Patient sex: M
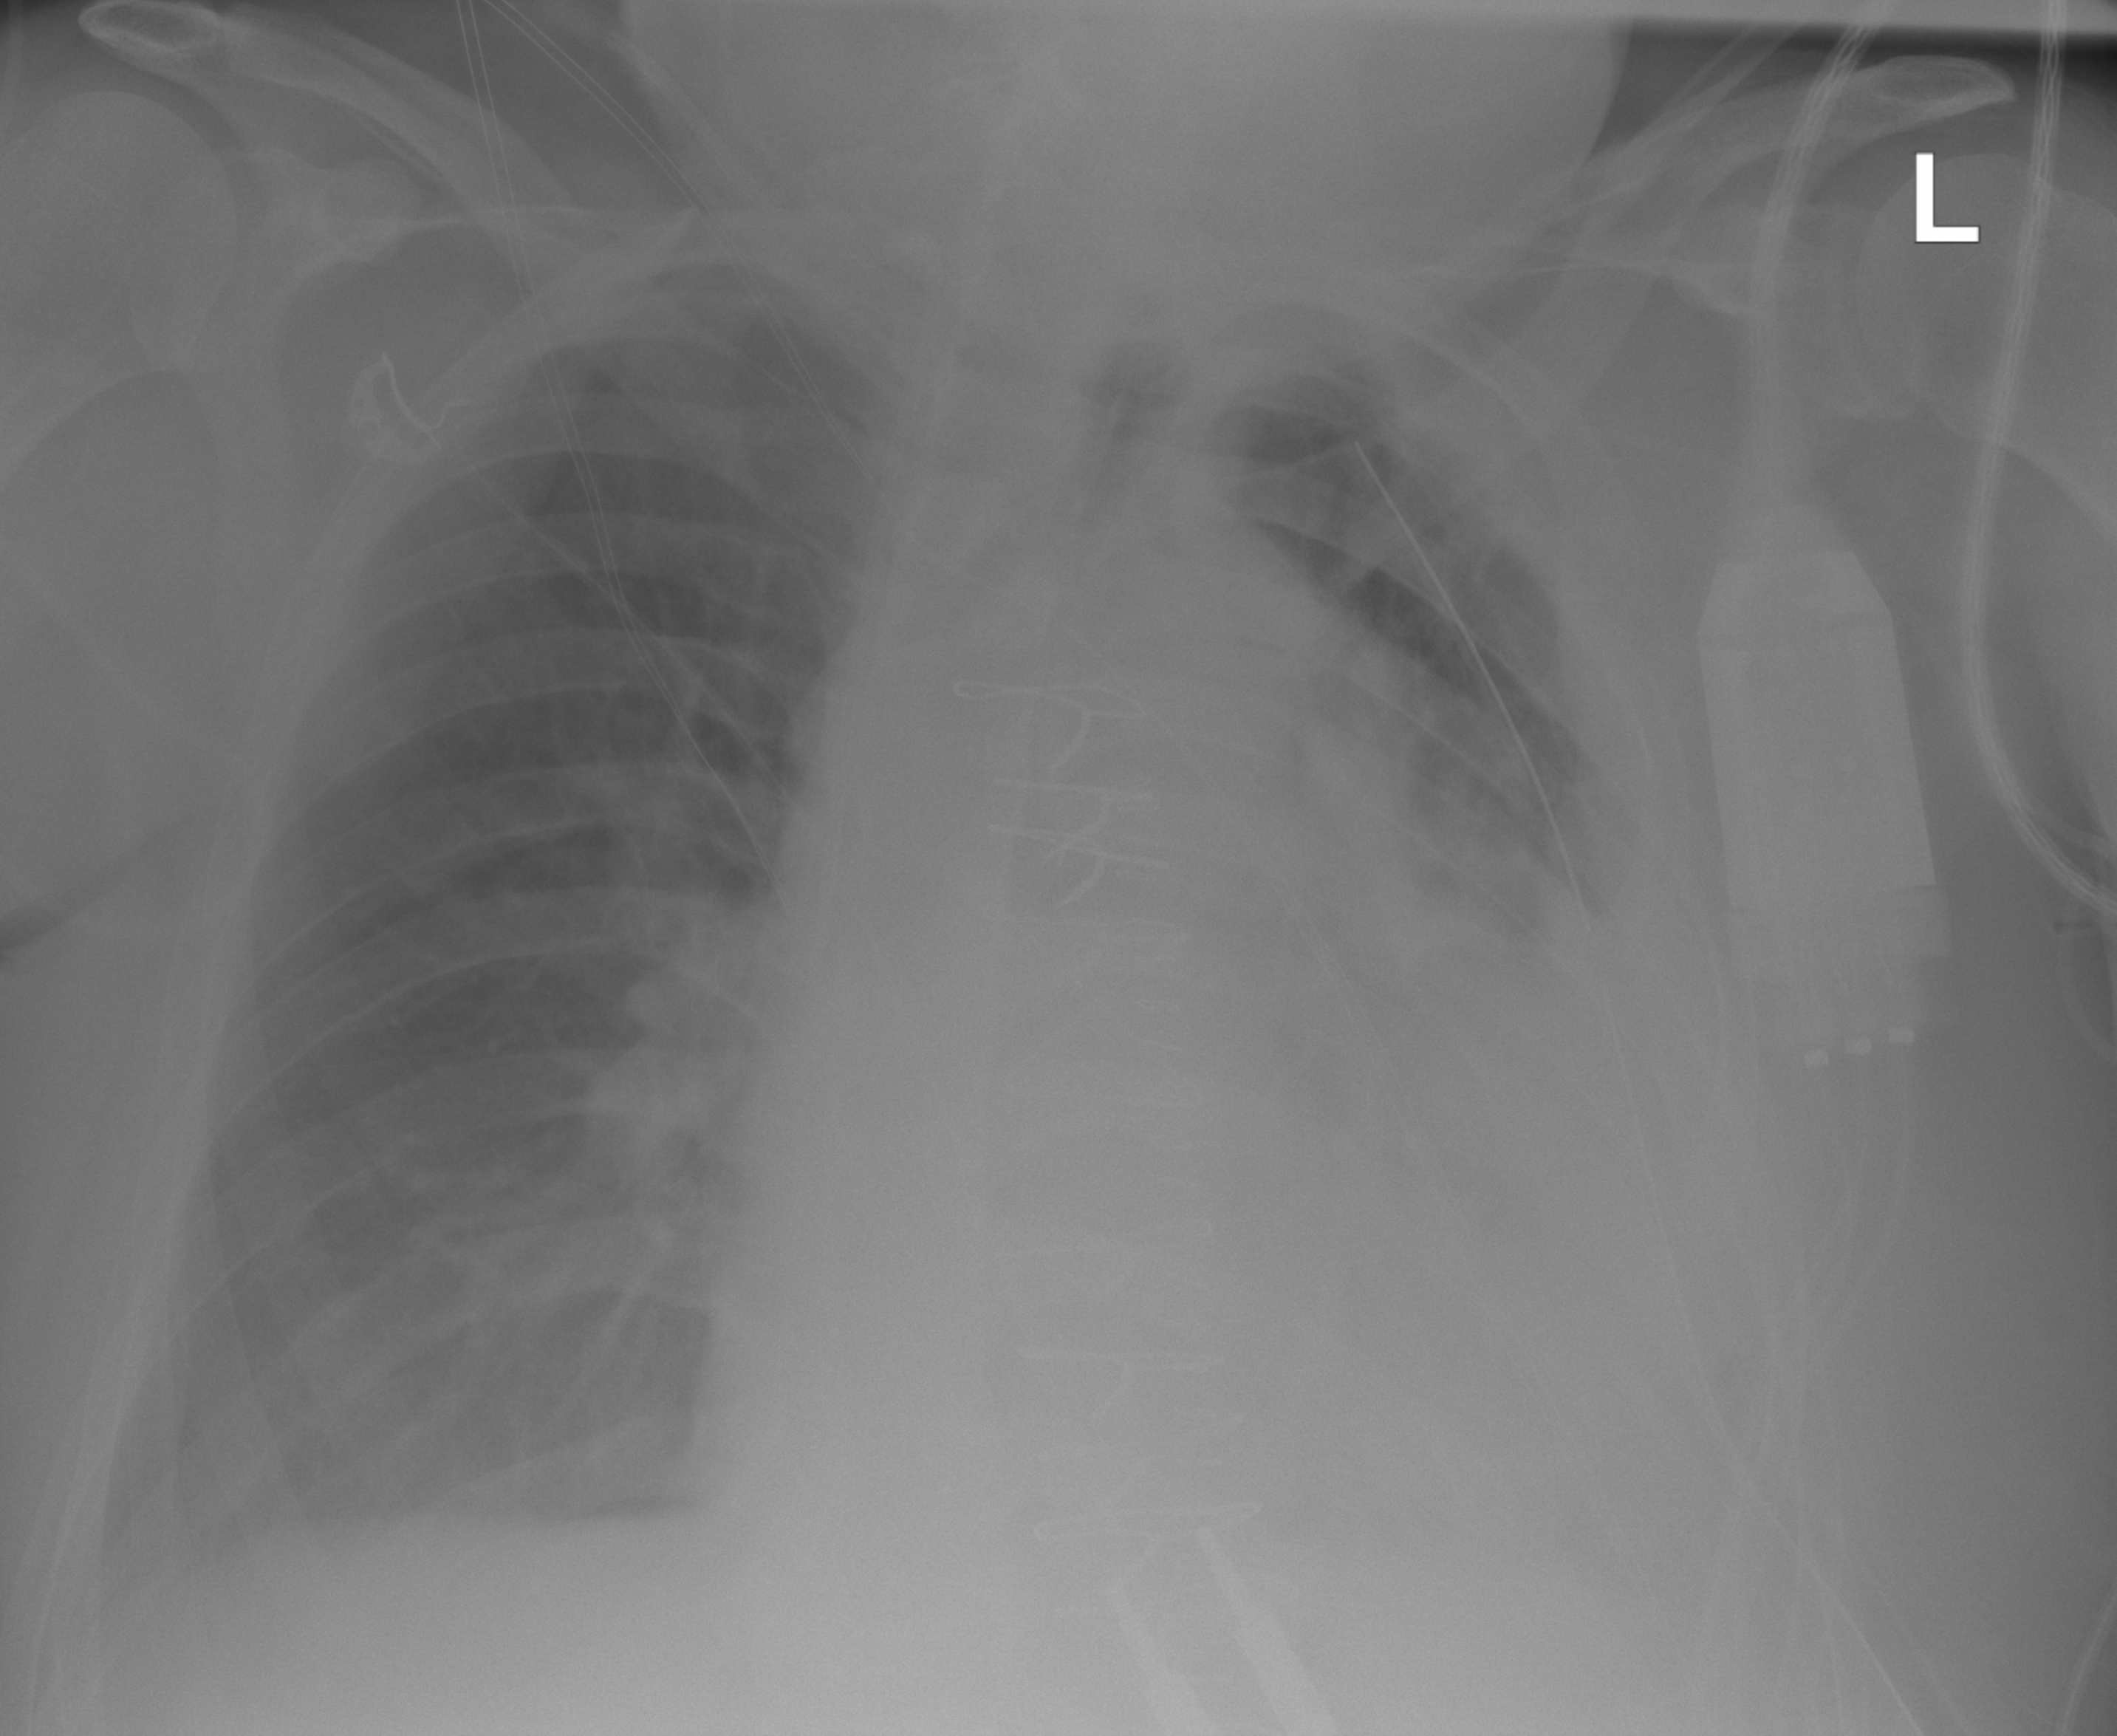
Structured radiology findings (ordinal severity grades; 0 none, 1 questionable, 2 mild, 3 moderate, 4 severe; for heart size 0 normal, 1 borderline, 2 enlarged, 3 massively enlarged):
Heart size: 2
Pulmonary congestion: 1
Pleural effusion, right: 1
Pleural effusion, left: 3
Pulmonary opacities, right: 0
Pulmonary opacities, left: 2
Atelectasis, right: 2
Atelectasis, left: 3